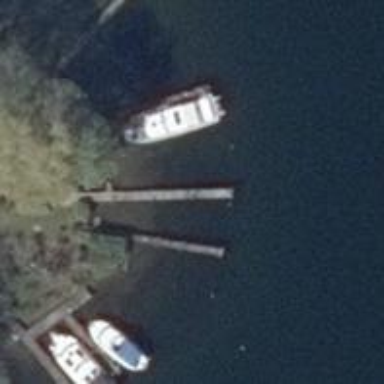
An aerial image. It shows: Man-made pier.